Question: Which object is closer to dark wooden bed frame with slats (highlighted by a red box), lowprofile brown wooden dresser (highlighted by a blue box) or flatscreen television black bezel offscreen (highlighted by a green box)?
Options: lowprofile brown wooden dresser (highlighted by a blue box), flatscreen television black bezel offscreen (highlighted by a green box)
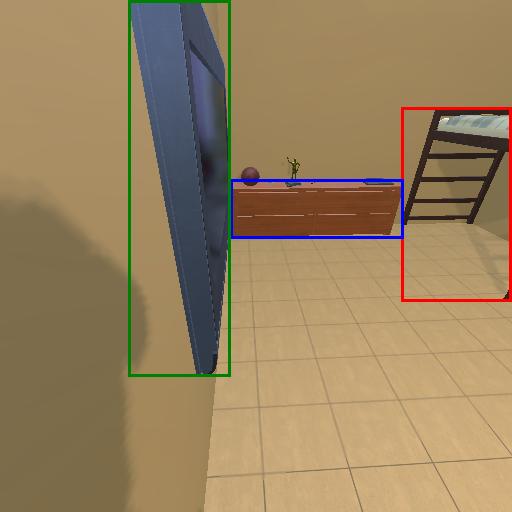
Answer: lowprofile brown wooden dresser (highlighted by a blue box)